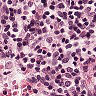
Metastatic tissue present: no